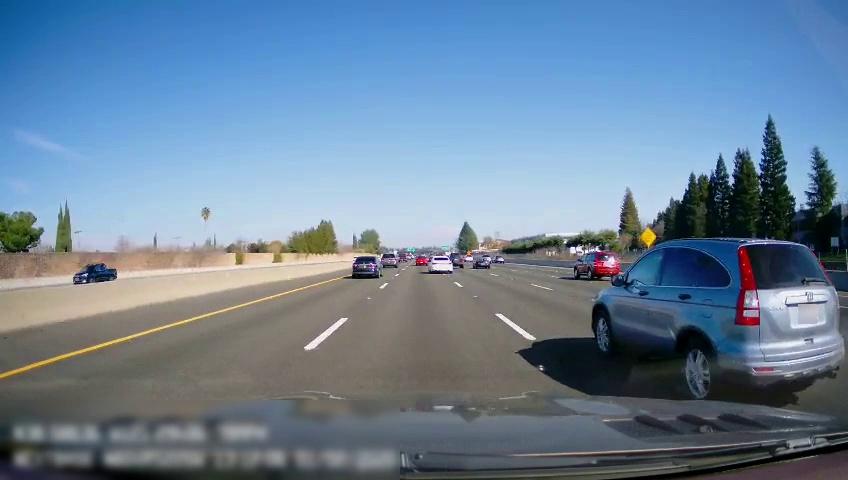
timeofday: Day
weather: Sunny
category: Drivable Space
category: Vehicles | Truck
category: Drivable Space
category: Vehicles | SUV
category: Vehicles | SUV
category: Vehicles | Car
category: Vehicles | SUV
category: Vehicles | Car
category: Vehicles | SUV
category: Vehicles | SUV
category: Vehicles | Car
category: Vehicles | SUV
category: Vehicles | Car
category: Vehicles | Car
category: Lanes | Alternate Lane
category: Lanes | Alternate Lane
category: Lanes | Alternate Lane
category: Lanes | Alternate Lane
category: Lanes | Current Lane
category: Lanes | Current Lane
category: Lanes | Alternate Lane
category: Traffic | Signs